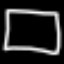
Label: square